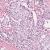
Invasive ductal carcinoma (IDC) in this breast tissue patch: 1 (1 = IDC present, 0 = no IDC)